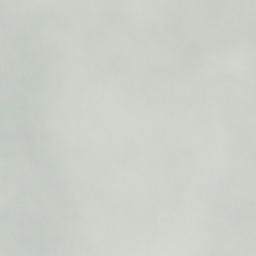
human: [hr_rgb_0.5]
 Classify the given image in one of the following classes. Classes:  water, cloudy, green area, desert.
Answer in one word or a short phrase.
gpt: cloudy